Brain MRI, t2w sequence, axial 2D slice.
Patient: age 34, sex M, weight 95 kg, height 1.95 m
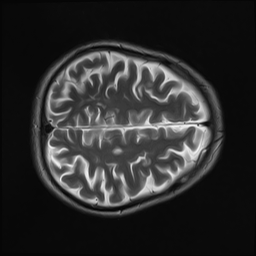